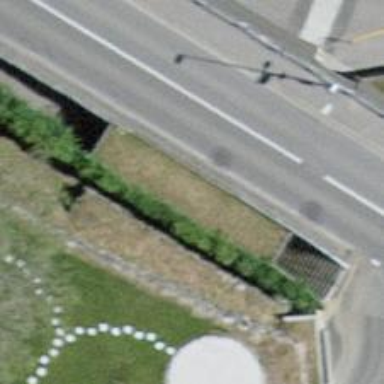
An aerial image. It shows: Paved footway passing through tunnel.